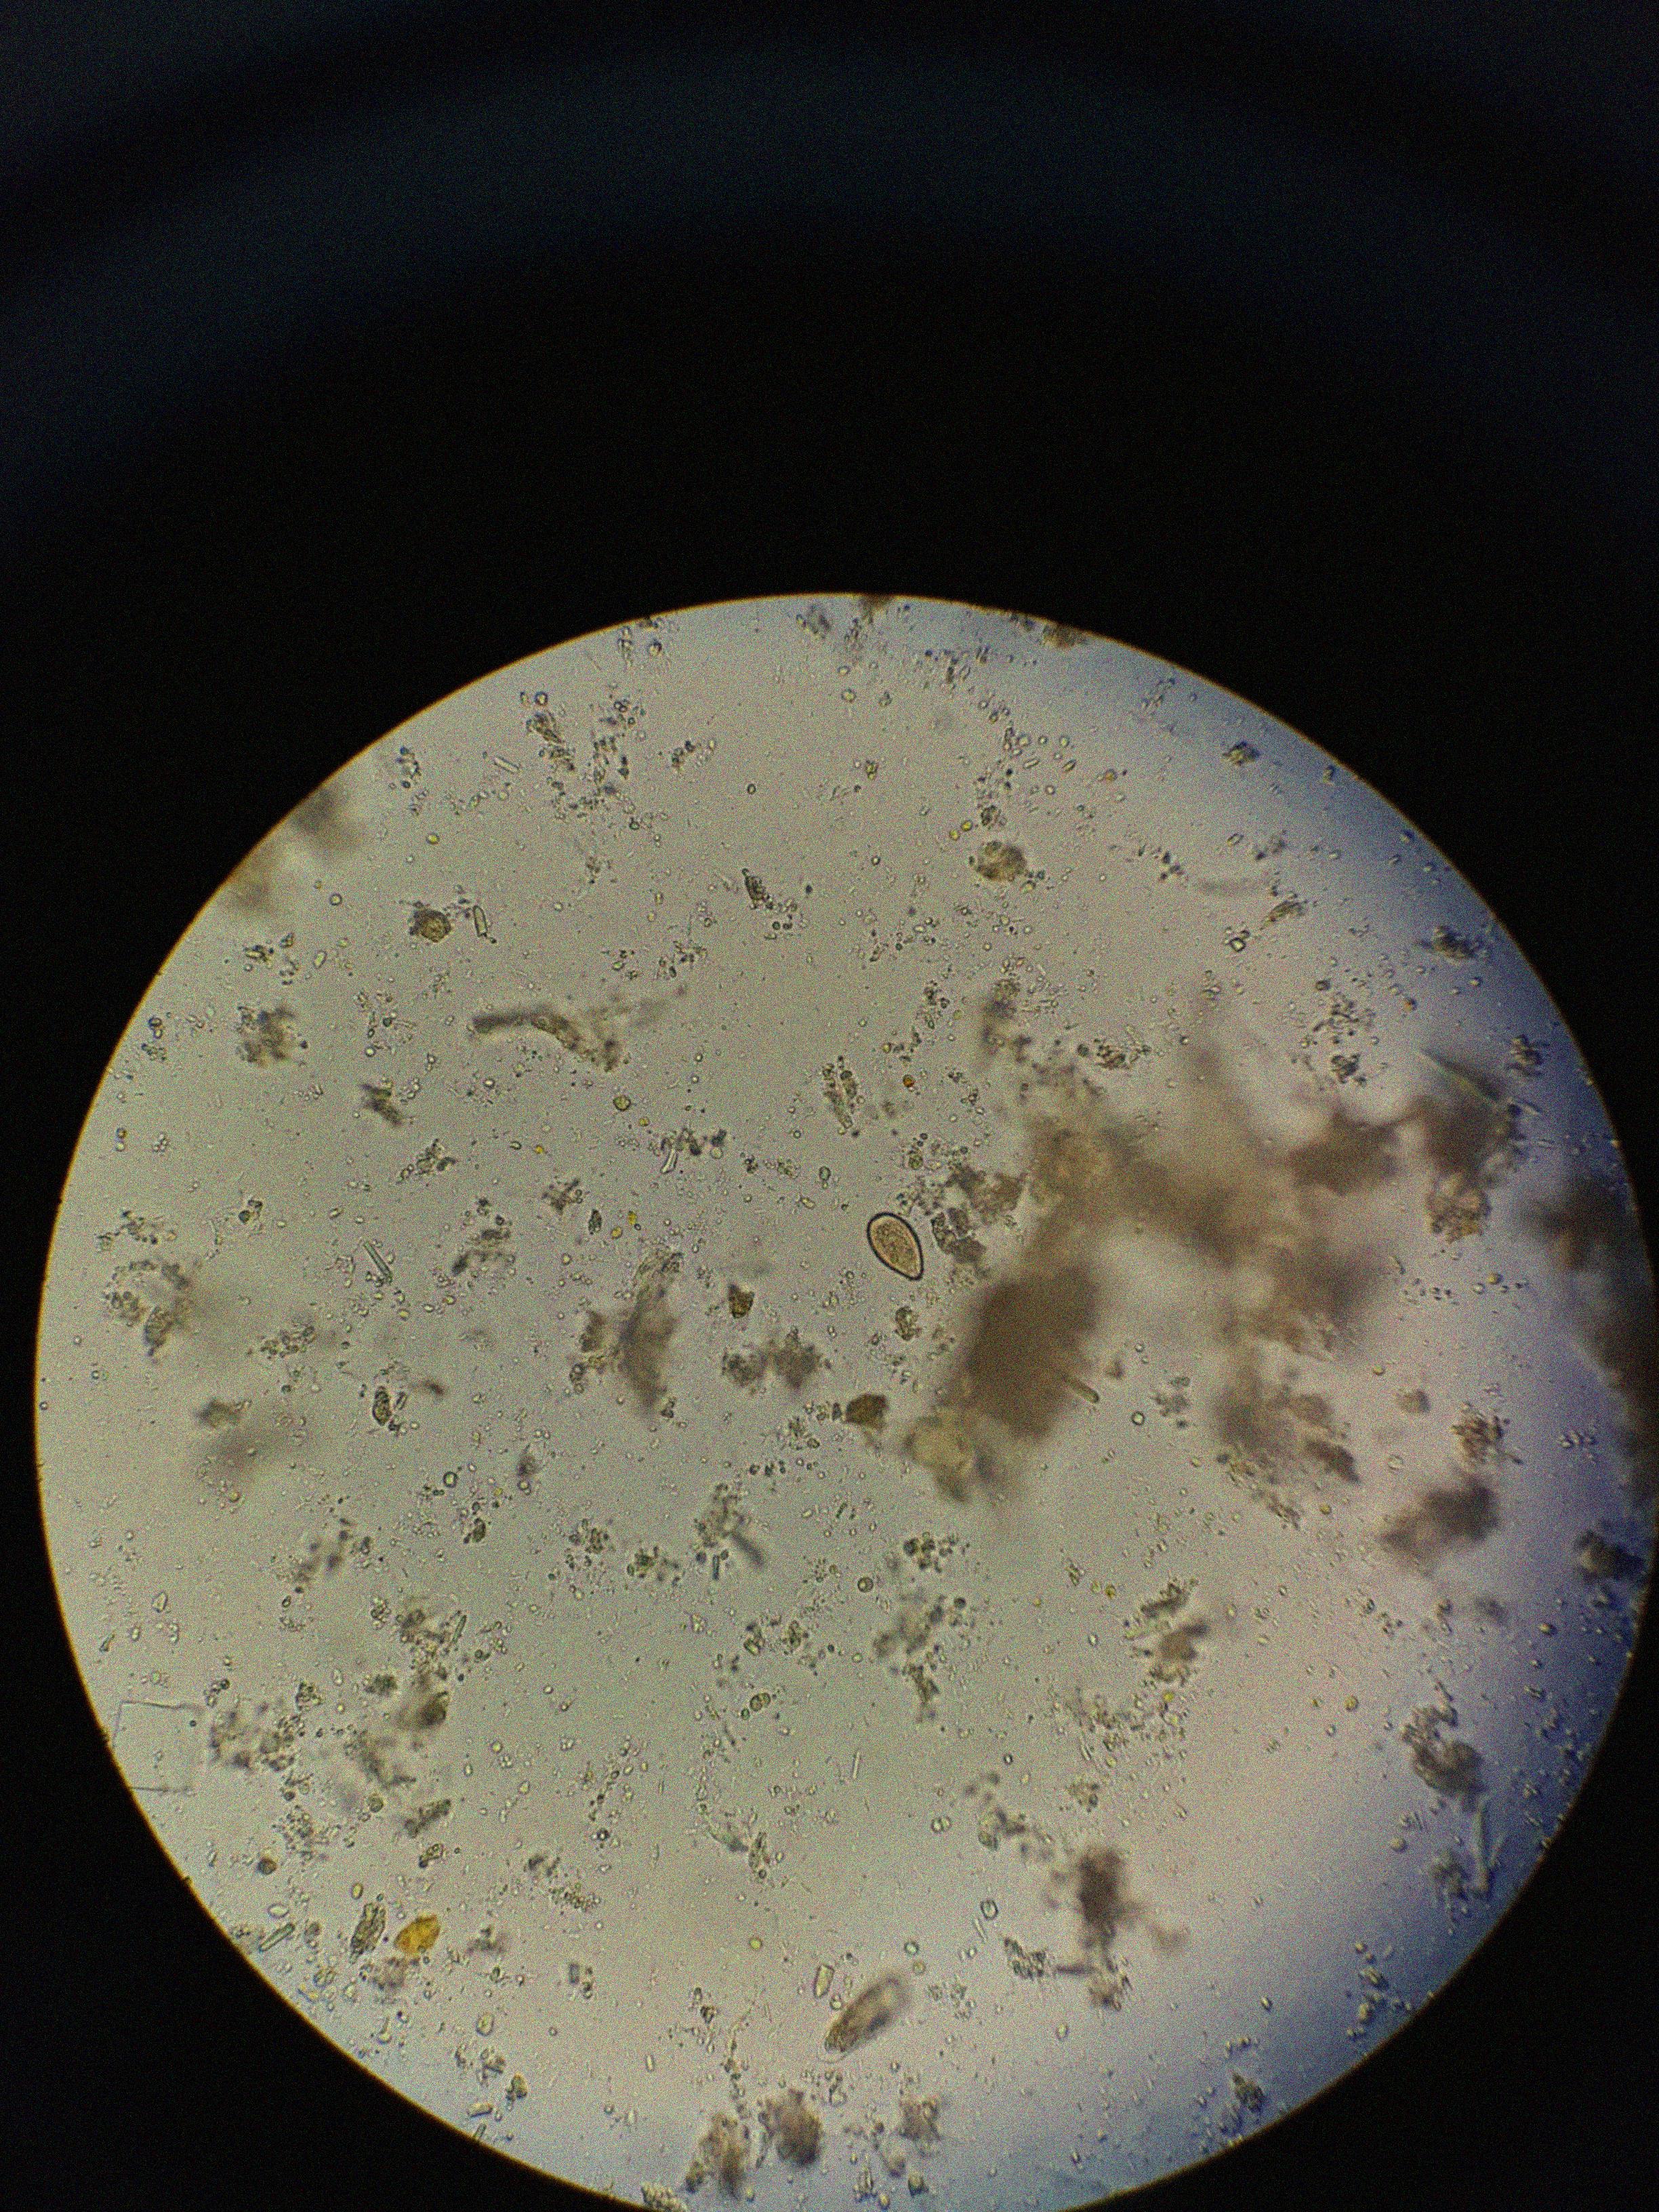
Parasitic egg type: Opisthorchis viverrine